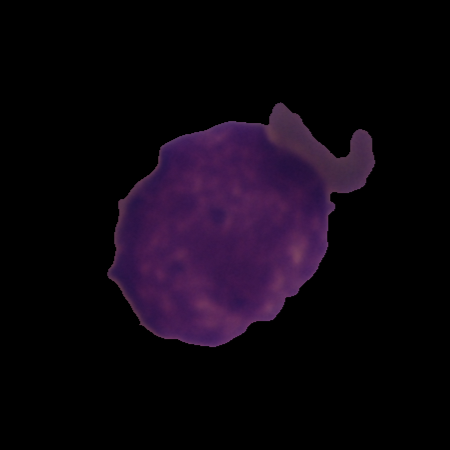
Label: cancer